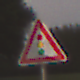
Verkehrszeichen: Lichtzeichenanlage
Umgebung: Outdoor, Nature
Tageszeit: SunriseSunset
Wetter: Clear
Licht: Natural
Jahreszeit: NotSpecified
Kontrast: LowContrast